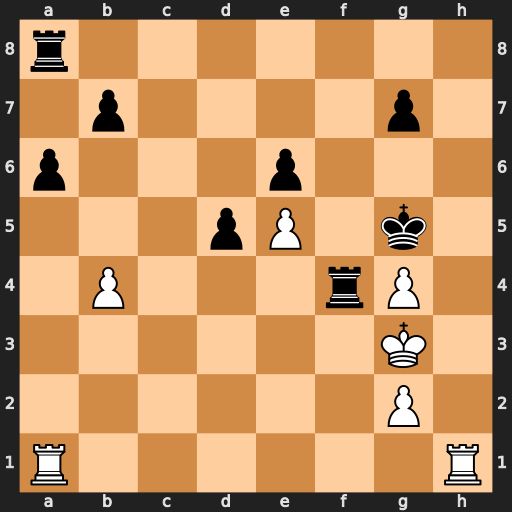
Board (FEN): r7/1p4p1/p3p3/3pP1k1/1P3rP1/6K1/6P1/R6R
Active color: w
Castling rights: -
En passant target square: -
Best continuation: Rh5+ Kg6 Kxf4